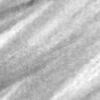
Label: change